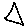
Label: triangle